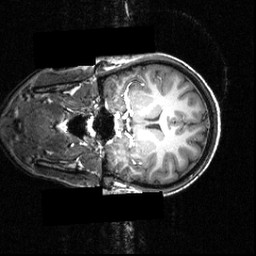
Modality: T1w
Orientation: coronal
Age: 21
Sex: female
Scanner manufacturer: siemens
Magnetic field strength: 3.951 T
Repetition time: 1.5 s
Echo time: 0.00335 s